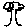
Label: tree